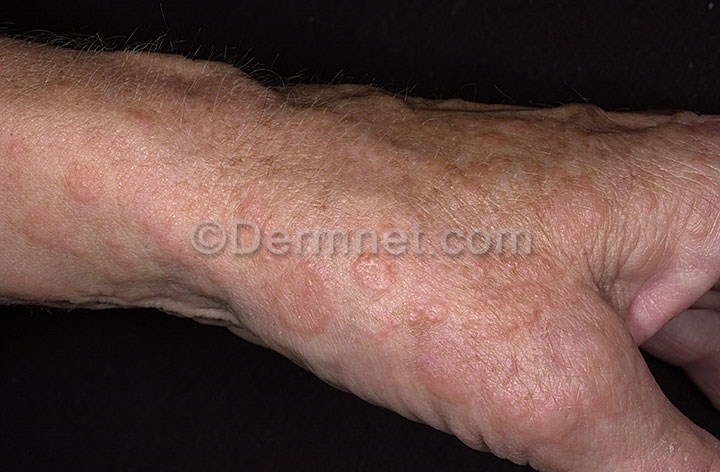
Disease: Vasculitis Photos